Question: When I attempt to open an existing appmaker project, it fails to load and returns this message.

Other appmaker projects load and build just fine. The issue exists for multiple users.
How can I restore my appmaker project if it continues to crash on opening?
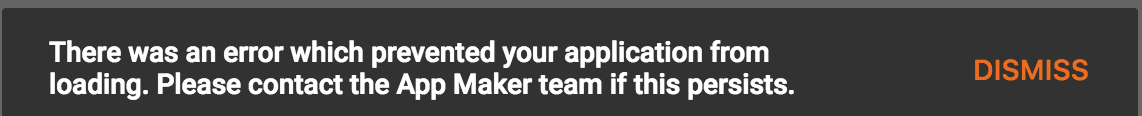
Answer: As what everyone in this post has been saying, it too is a bug in App Maker that seems to occur whenever there's a new update on the G-Suite. To check the status on any G-Suite related products including AppMaker, go on to this site <URL> to determine whether a particular G-Suite product is down or not.